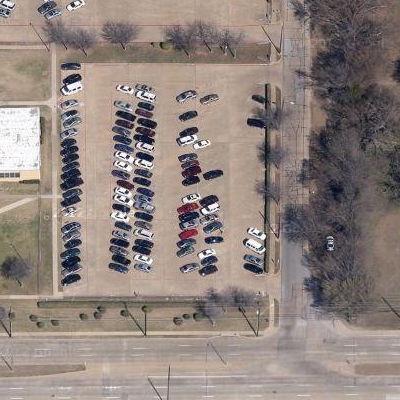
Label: gParking